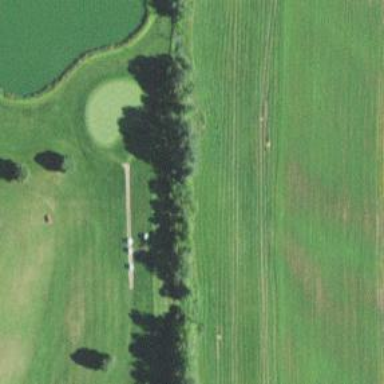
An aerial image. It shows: Golf tee.